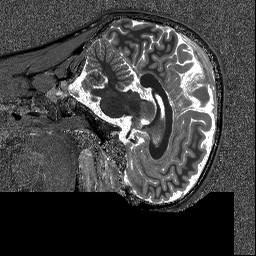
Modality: T1map
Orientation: sagittal
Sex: male